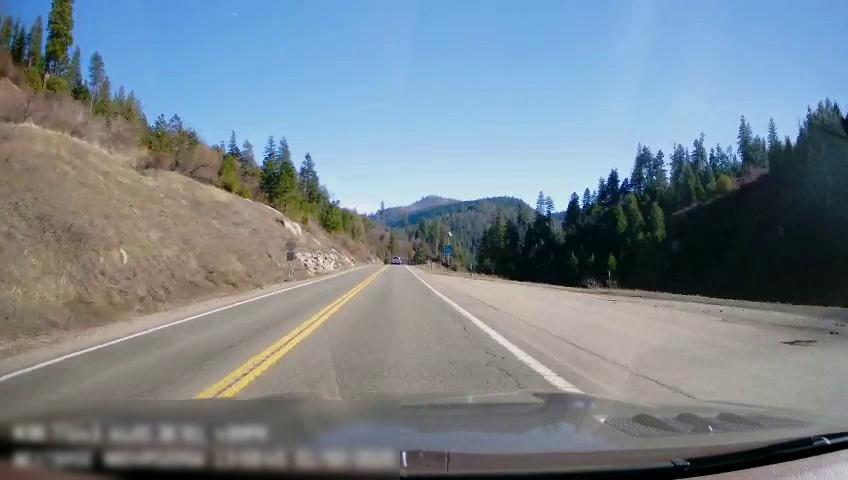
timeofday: Day
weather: Sunny
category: Drivable Space
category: Drivable Space
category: Vehicles | Truck
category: Lanes | Opposite Lane
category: Lanes | Current Lane
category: Lanes | Opposite Lane
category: Lanes | Current Lane
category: Traffic | Signs